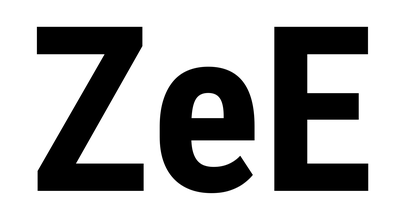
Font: Roboto_Condensed_Bold